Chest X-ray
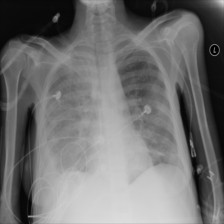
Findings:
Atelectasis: negative
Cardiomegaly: negative
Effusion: positive
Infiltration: negative
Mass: negative
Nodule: negative
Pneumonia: negative
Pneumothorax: negative
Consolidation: negative
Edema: negative
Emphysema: negative
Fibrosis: negative
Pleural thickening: negative
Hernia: negative